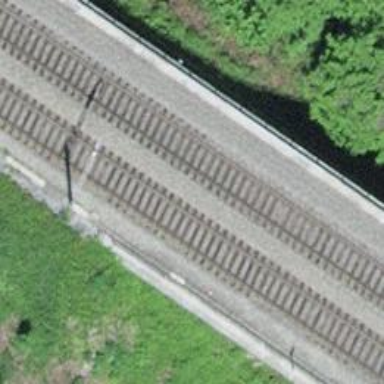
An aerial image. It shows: Single-track railway bridge with contact lines for electrification.